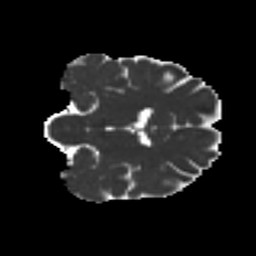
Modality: MD
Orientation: coronal
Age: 23
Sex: female
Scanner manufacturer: ge
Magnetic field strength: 3 T
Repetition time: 7.8 s
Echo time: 0.0606 s